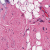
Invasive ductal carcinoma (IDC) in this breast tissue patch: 0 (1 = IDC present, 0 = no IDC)